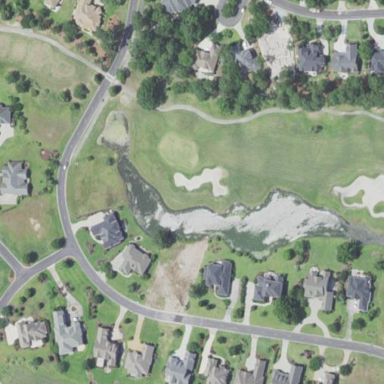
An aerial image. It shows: Picturesque scene of golf course with lateral water hazard.